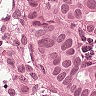
Metastatic tissue present: yes